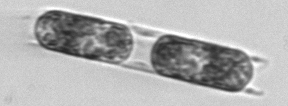
Label: Hemiaulus